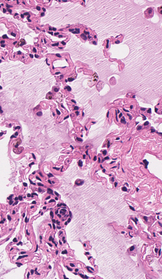
Tumor epithelial tissue: no
Tumor-associated stroma tissue: no
Normal tissue: yes